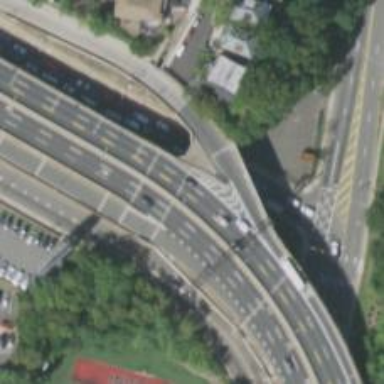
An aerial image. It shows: Motorway bridge spanning urban freeway/expressway.